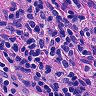
Metastatic tissue present: no